Question: I'm writing a file processor in JavaScript (Node.js). Simplified pseudo code as below. For each line in file it prints to output and if the line is an include indicator it recursively handle the included file.
'''
function fileProcessor (file) {
// read lines from file
lines.forEach( function (line) {
// #1 - include processor:
if line matches "#include includefile"
fileProcessor(includefile);
// #2 - output processor:
// write line to output
});
}
'''
The next step I want to improve its design by decoupling the file processor and line processor. I'm familiar with OO, it should look like below class diagram. But now I want to try it in FP way.

Define a function that returns the fileProcessor, which line processors are applied.
'''
var fileProcessorGen = function (lineProcessors) {
return function (file) {
// read lines from file
lines.forEach( function (line) {
lineProcessors.forEach( function (processor) {
processor.call(this, line);
});
});
};
};
'''
My purpose is to achieve separation of concerns. In the example there are only two line processors but actually there will be more. And the caller will pick some line processors into use on its purpose. So I don't hard code them into file processor or any line processors.
'''
var fileProcessor = fileProcessorGen([includeProcessor, outputProcessor]);
'''
Now my problem is how can I call fileProcessor (which is partial application) inside my include processor?
'''
function includeProcessor(line) {
if line matches "#include includefile"
fileProcessor(includefile); // <--- how to get fileProcessor ?
};
function outputProcessor(line) {
// write line to output
}
'''
Maybe I have to pass the fileProcessor as argument into includeProcessor, but how?
'''
function includeProcessor(line, fileProcessor) {
if line matches "#include includefile"
fileProcessor(includefile);
};
var fileProcessorGen = function (lineProcessors) {
return function (file) {
// read lines from file
lines.forEach( function (line) {
lineProcessors.forEach( function (processor) {
processor.call(this, line, ???); // <-- how to pass the parameter?
});
});
};
};
'''
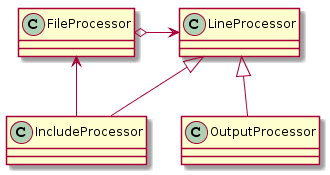
Answer: You just have to give the anonymous function a name then you can refer to it by that identifier from within the scope of the function, no matter what identifier you assign that function to. ( I would almost always recommend giving functions names, even function expressions. Not just to be able to refer to them but to make it easier to read stack traces ).
'''
function fileProcessorFactory (lineProcessors) {
return function fileProcessor (file) {
// read lines from file
lines.forEach( function (line) {
lineProcessors.forEach( function (processor) {
processor.call(this, line, fileProcessor );
});
});
};
};
var fileProcessorInstance = fileProcessorFactory( [ includeProcessor, outputProcessor ] );
'''
But you should of course be aware that your current solution is extremely inefficient as it creates whole new sets of functions every time it's called and you could make this a lot simpler and more efficient if you would just declare the functions once and let them call each other.
'''
function fileProcessor ( file ) {
//split those lines
lines.forEach( lineProcessor );
}
function lineProcessor ( line ) {
if line matches "#include includefile"
fileProcessor( includefile );
else
outputProcessor( line );
}
function outputProcessor ( line ) {
//...
}
'''
If you want to support multiple directives, just look them up by their name in a hashmap aka "a javascript object" or throw an Error if the name isn't in the map. ( there's also the actual 'Map' Datatype in ES6 you can also use for this ).
'''
var directives = {
include : function includeDirective ( expression ) {
},
define : function defineDirective ( expression ) {
},
//...
};
'''
You also can do this completely without regular expressions because preprocessors usually only follow 3 super simple rules ( in pseudocode )
1. if first letter "#" = is directive
2. while not space = name of directive
3. while not newline = expression
To clarify the function creation issue. The functional nature of javascript seperates functions into function declarations and function expressions. Function declarations are evaluated once, function expressions are evaluated every time the control reaches a line containing it resulting in a new function which you also can store in a variable or not. If you don't store it it becomes garbage (for example after the function you passed it to returns).
'''
lines.forEach( function (line) { // creates one new function
lineProcessors.forEach( function (processor) { //creates one new function per line
processor.call(this, line);
});// one function per line is now garbage
}); // the outer function is now garbage
'''